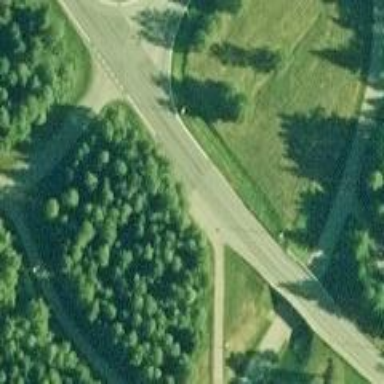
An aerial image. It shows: Secondary road with asphalt surface.